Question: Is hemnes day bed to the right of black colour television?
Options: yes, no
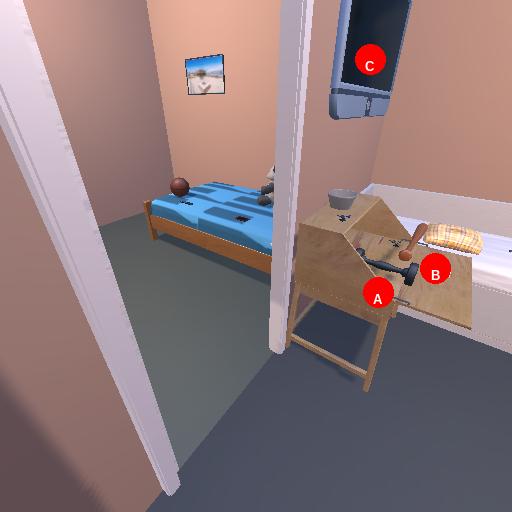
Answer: yes